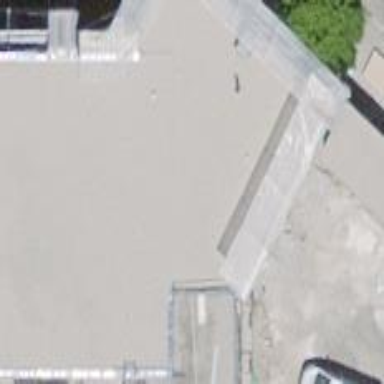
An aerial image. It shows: Cafe located in building.